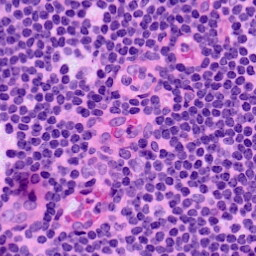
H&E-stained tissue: LymphNode